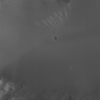
Label: not_dusty